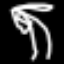
Label: palm tree